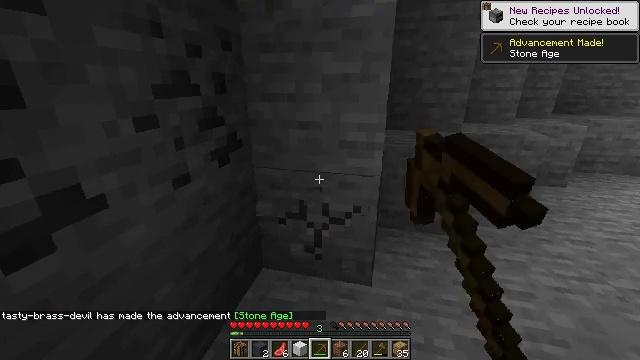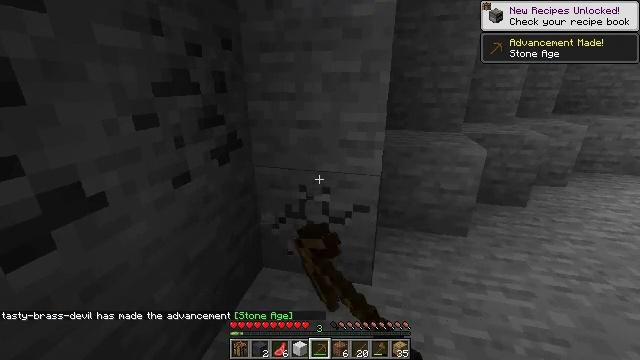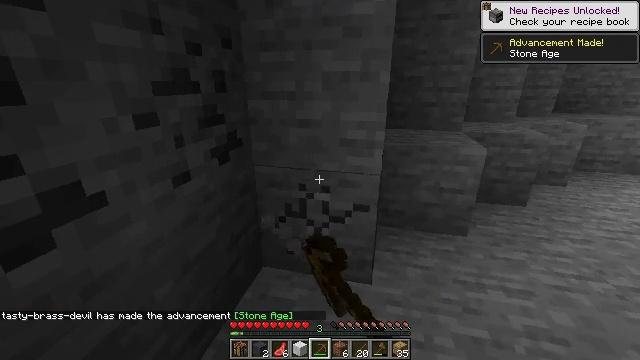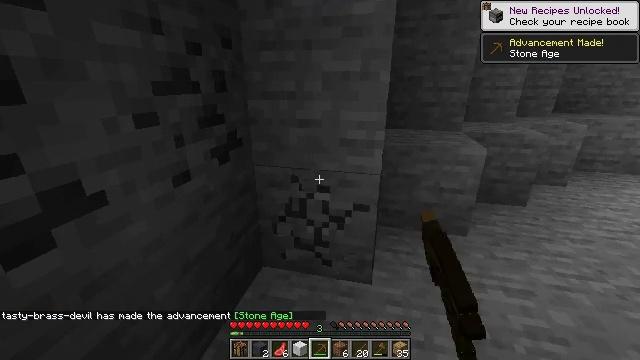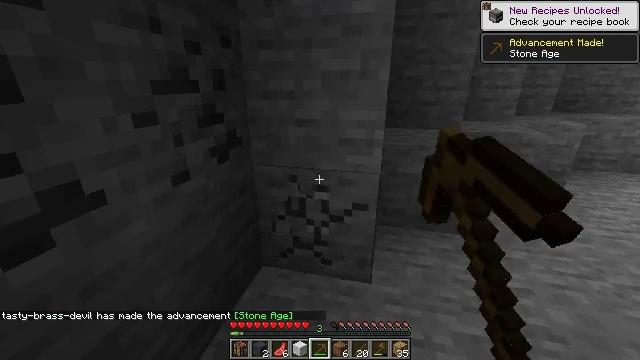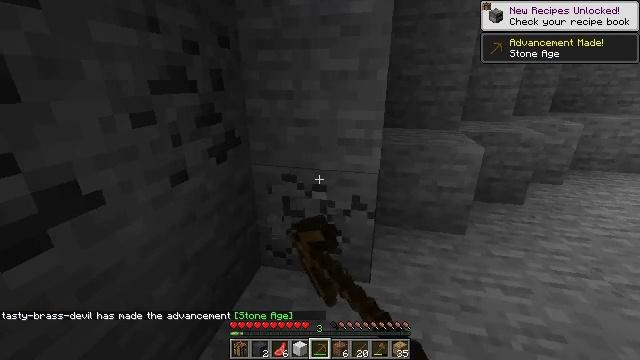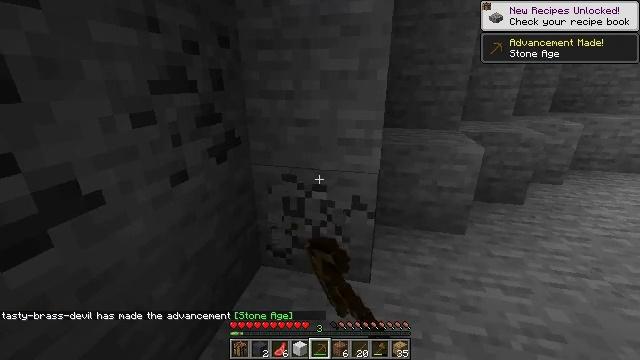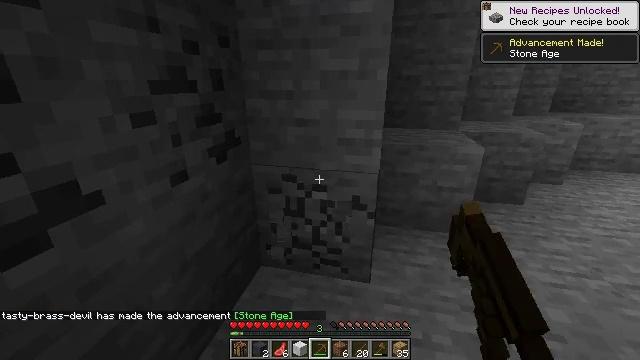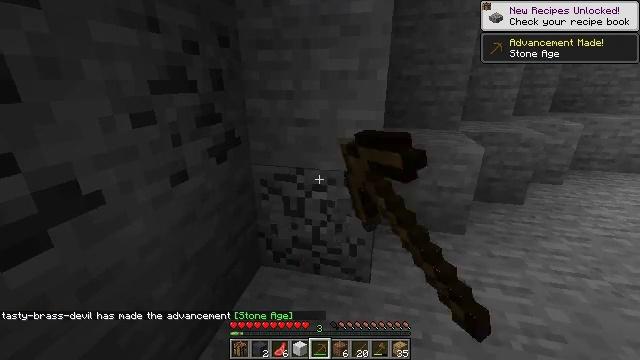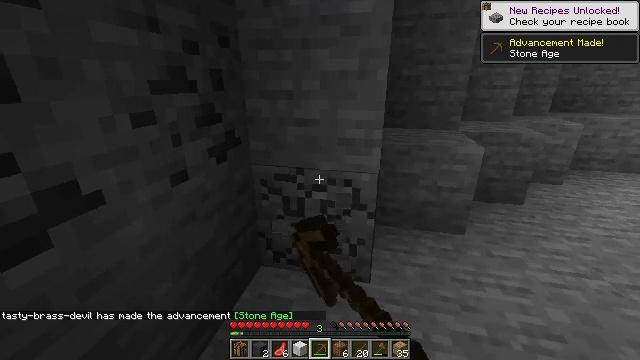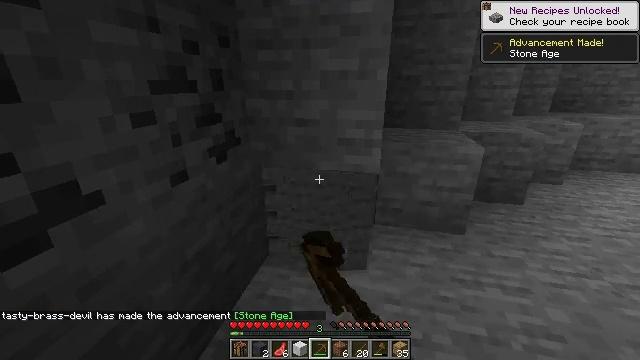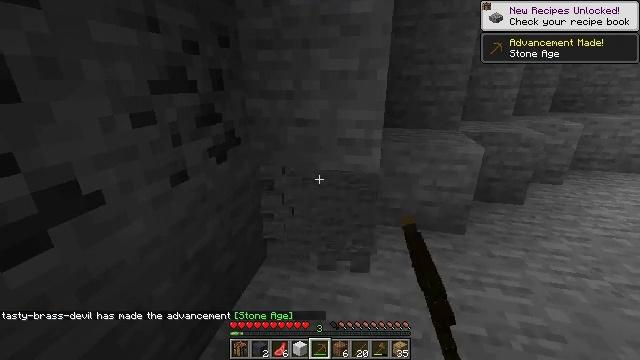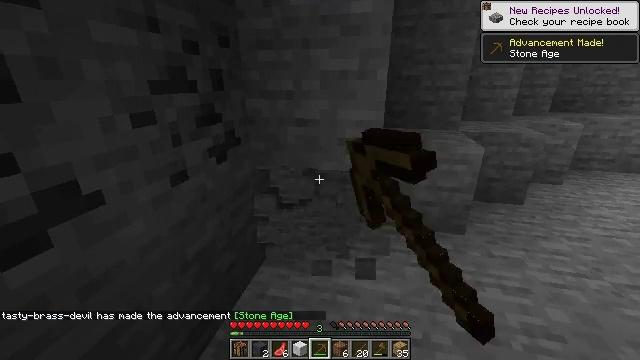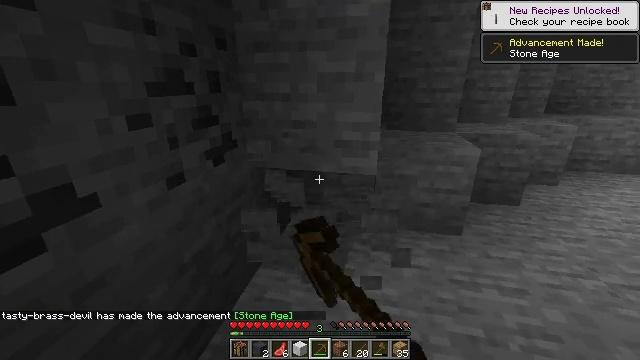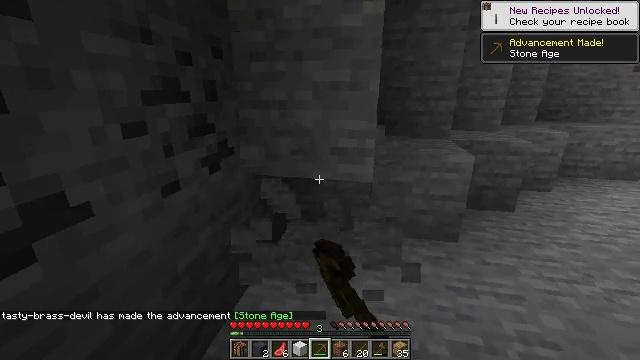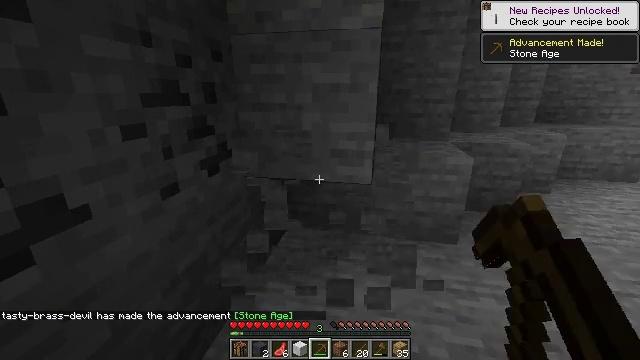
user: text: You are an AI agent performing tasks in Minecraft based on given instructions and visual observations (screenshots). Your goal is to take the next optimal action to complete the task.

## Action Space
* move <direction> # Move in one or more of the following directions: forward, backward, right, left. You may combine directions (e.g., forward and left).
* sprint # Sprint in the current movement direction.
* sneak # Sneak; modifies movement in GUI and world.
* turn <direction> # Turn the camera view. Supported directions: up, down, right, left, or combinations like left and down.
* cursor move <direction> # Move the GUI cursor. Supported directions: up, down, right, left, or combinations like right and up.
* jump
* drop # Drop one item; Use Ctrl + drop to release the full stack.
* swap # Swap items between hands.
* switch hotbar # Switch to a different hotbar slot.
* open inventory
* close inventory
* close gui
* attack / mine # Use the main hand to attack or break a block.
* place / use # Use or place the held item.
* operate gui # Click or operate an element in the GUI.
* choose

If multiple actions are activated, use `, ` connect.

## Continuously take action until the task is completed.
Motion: motion action
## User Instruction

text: Dig up the stone with a tool.
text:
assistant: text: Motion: attack / mine
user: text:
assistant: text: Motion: attack / mine
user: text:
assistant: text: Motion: attack / mine
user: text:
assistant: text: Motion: attack / mine
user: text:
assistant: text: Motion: attack / mine
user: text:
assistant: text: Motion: attack / mine
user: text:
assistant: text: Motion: attack / mine
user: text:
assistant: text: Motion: attack / mine
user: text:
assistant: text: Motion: attack / mine
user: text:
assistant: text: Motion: attack / mine
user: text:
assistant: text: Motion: attack / mine
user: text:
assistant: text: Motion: attack / mine
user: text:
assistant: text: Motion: attack / mine
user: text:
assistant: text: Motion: turn up, attack / mine
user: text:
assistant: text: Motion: attack / mine
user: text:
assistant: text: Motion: attack / mine
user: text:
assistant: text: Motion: attack / mine
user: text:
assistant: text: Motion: turn up, attack / mine
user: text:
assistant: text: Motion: turn up, attack / mine
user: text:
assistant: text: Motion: turn up, attack / mine
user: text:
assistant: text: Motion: attack / mine
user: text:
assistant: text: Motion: attack / mine
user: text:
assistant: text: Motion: attack / mine
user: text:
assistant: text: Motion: attack / mine
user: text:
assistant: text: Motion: attack / mine
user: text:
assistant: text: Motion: attack / mine
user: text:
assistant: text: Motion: attack / mine
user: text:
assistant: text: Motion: attack / mine
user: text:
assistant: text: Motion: attack / mine
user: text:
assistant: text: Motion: attack / mine